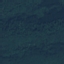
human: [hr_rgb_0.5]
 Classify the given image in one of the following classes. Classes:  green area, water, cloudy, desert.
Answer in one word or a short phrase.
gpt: green area